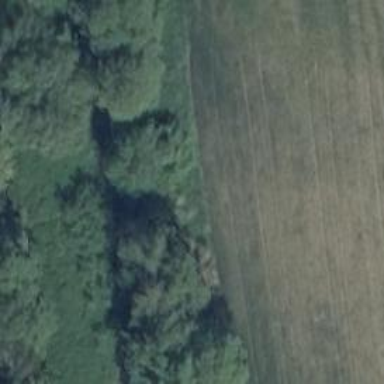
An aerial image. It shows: Row of deciduous broadleaved trees.